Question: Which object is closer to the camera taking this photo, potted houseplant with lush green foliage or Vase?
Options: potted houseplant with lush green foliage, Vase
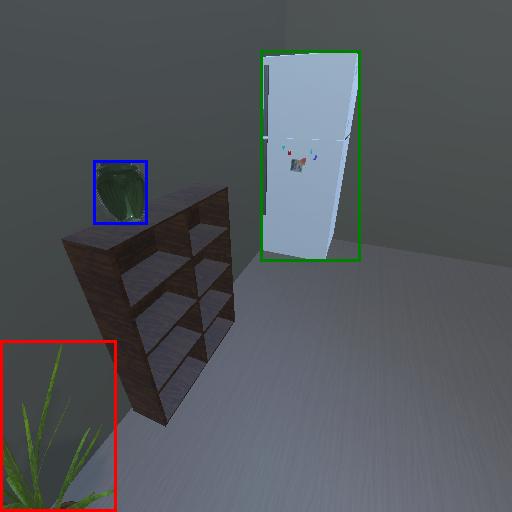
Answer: potted houseplant with lush green foliage